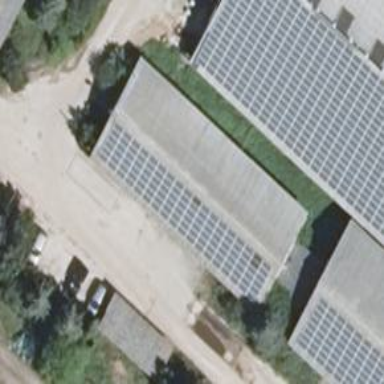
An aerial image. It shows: Solar-powered generator using photovoltaic technology. This small installation generates electricity through solar photovoltaic panels.